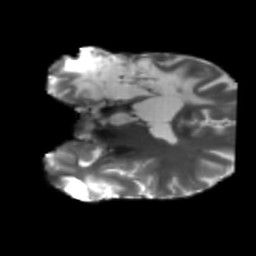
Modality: T2w
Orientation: coronal
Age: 41
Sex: male
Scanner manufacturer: siemens
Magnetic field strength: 3 T
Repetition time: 5.25 s
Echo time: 0.08 s